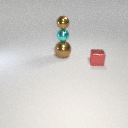
small brown metal sphere above small cyan metal sphere